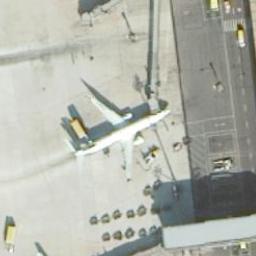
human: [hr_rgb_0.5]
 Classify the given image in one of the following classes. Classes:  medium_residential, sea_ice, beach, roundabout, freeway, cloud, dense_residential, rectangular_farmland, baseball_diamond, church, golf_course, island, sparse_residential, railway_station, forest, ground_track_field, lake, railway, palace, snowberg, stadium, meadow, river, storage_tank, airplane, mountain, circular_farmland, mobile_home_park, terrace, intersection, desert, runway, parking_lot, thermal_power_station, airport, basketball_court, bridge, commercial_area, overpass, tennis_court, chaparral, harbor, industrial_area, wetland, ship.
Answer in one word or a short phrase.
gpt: airplane